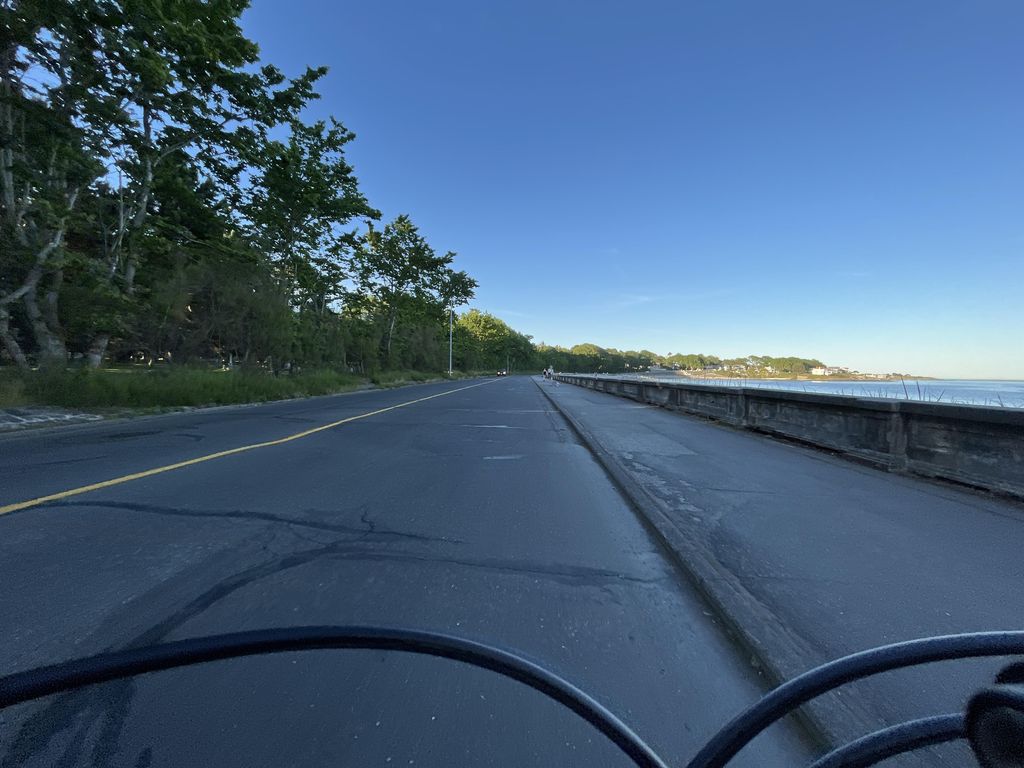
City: victoria